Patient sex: M
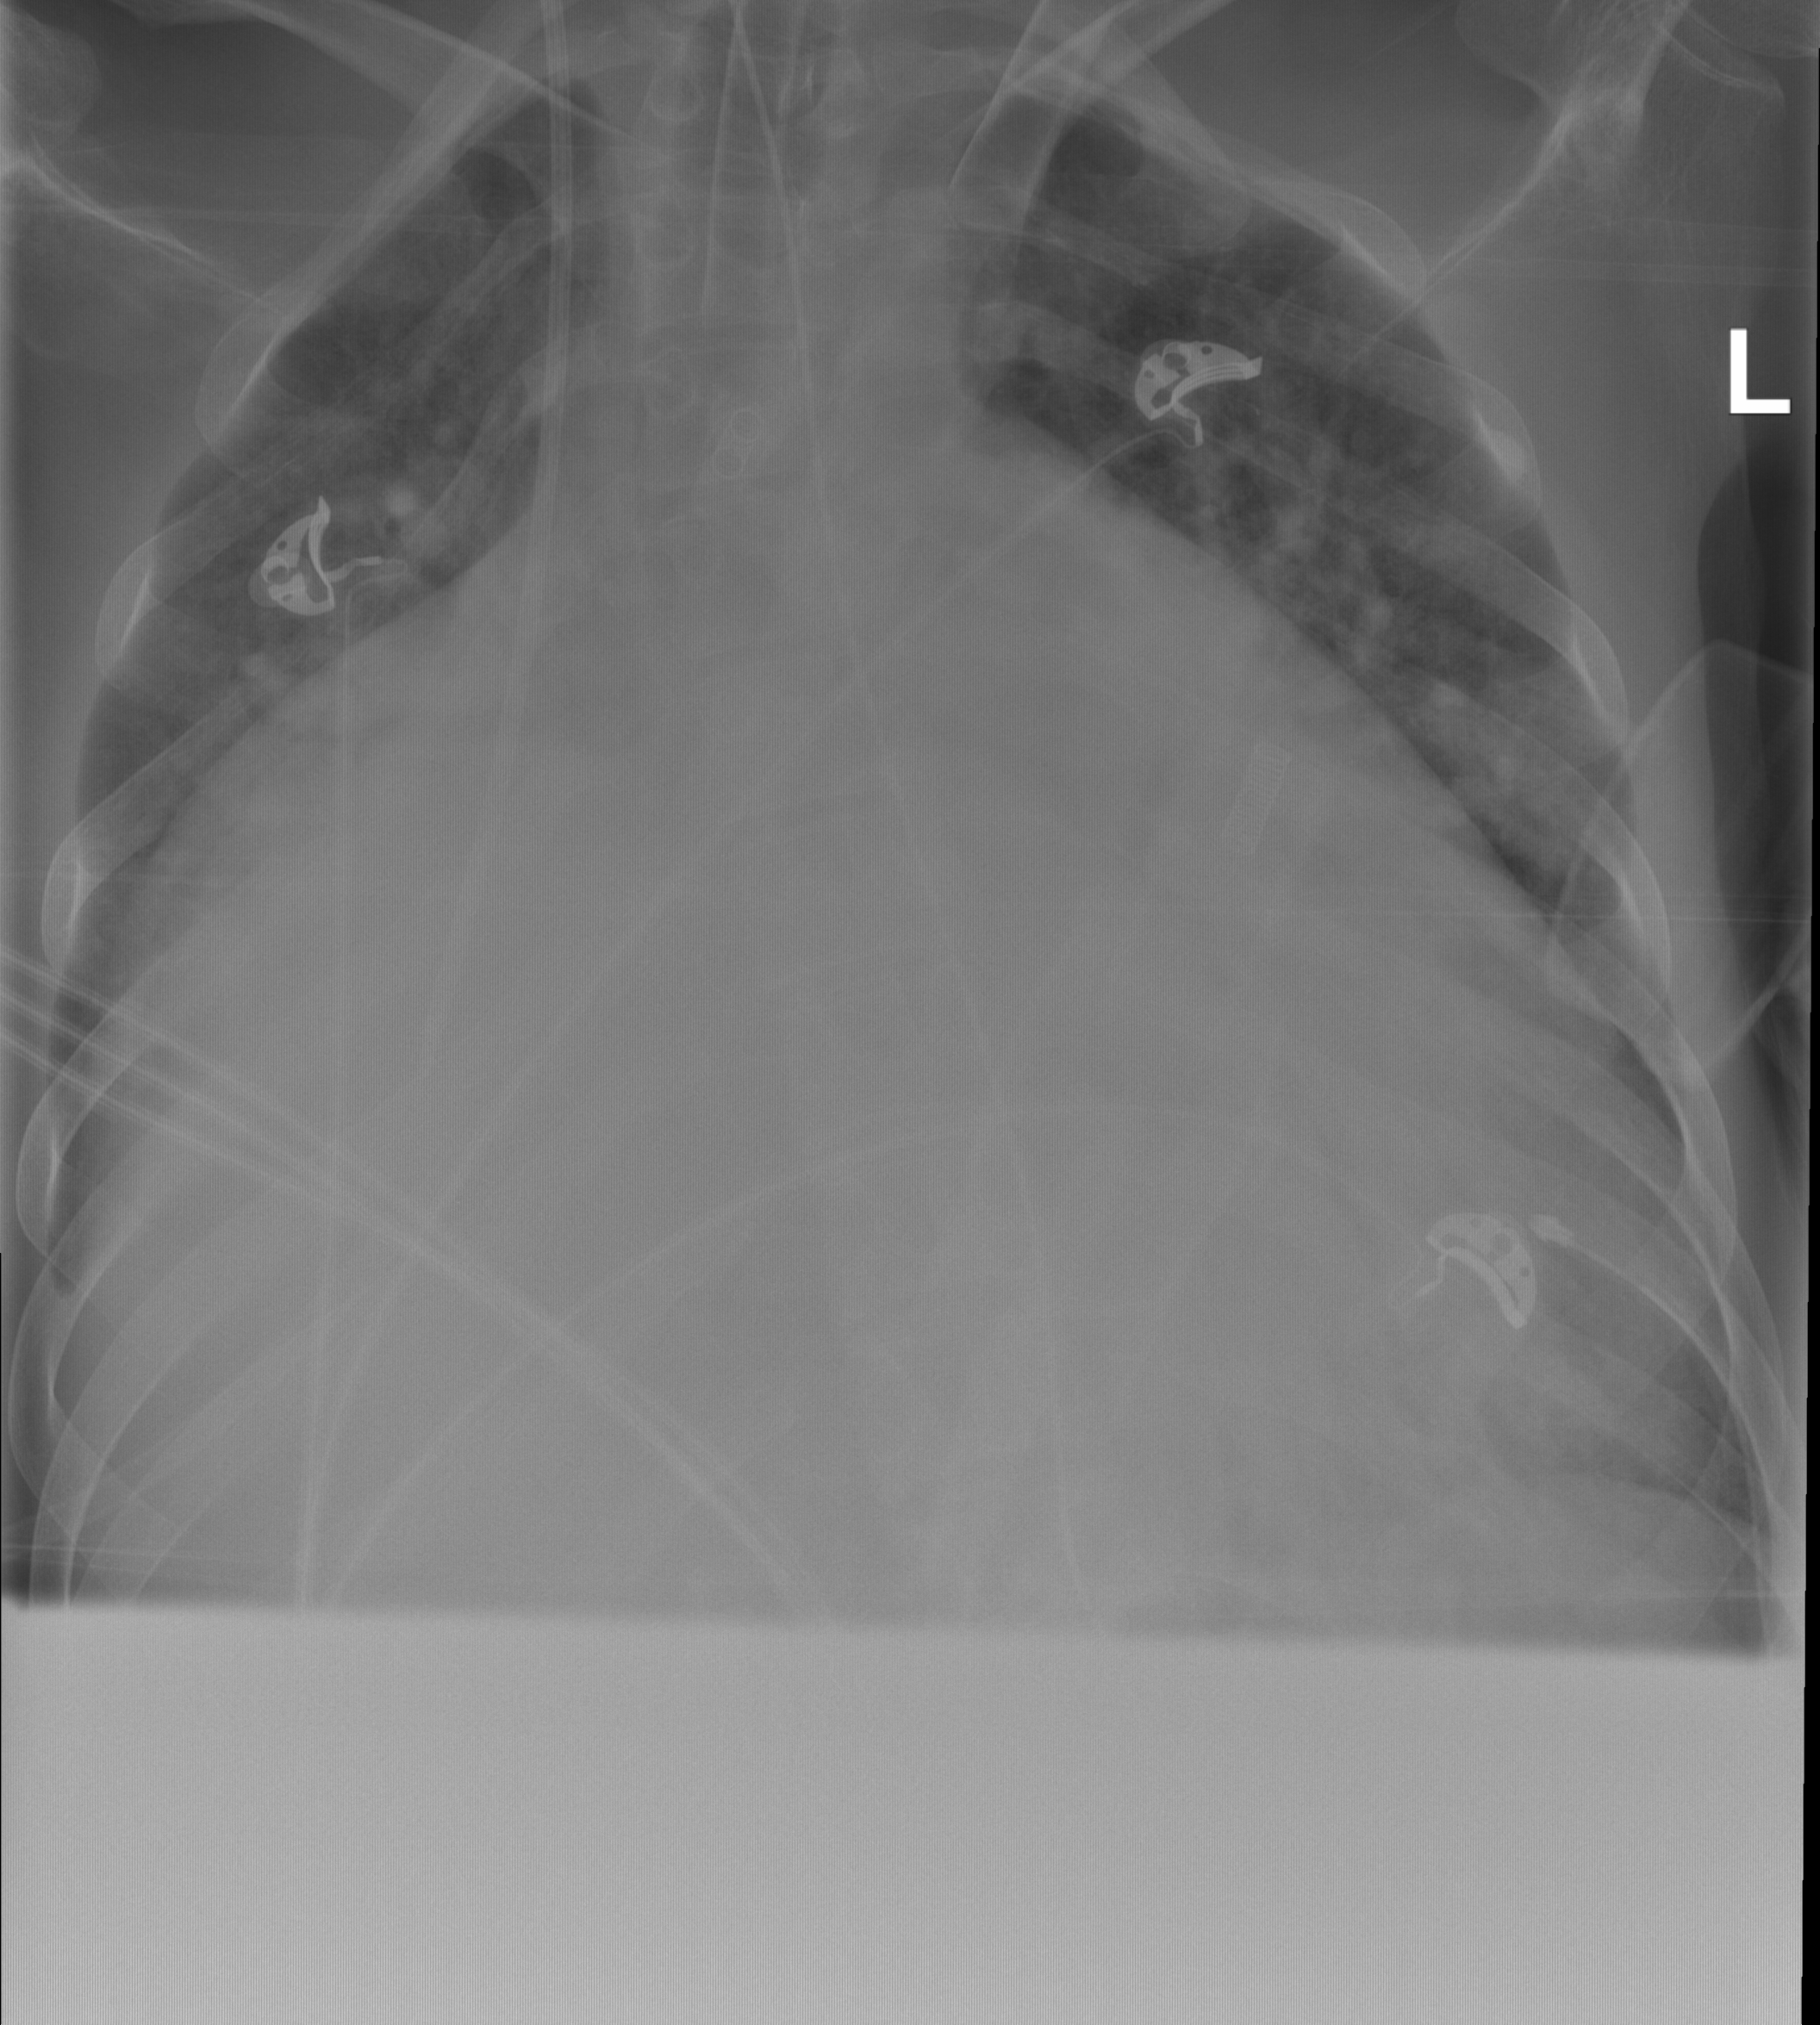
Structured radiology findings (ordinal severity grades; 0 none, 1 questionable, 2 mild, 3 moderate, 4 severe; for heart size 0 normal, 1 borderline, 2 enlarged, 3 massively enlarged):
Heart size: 3
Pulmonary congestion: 2
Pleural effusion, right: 2
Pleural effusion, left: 0
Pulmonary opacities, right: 3
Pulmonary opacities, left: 3
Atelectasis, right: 2
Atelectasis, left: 2